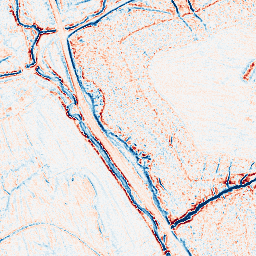
Category: edge_preserving
Decomposition family: anisotropic_diffusion
Decomposition parameters: iterations: 10
kappa: 10
gamma: 0.1
Upsampling method: edge_directed
Upsampling parameters: scale: 2
Upsampling scale: 2